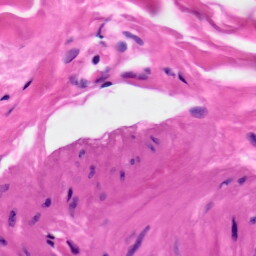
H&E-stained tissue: Skin